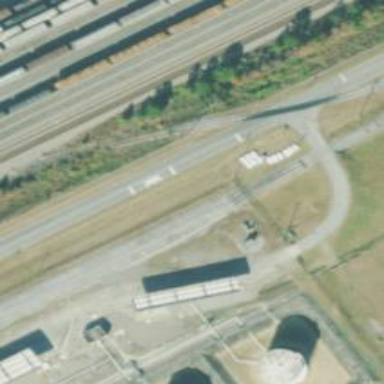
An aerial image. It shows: Rail spur for freight services carrying fuel.